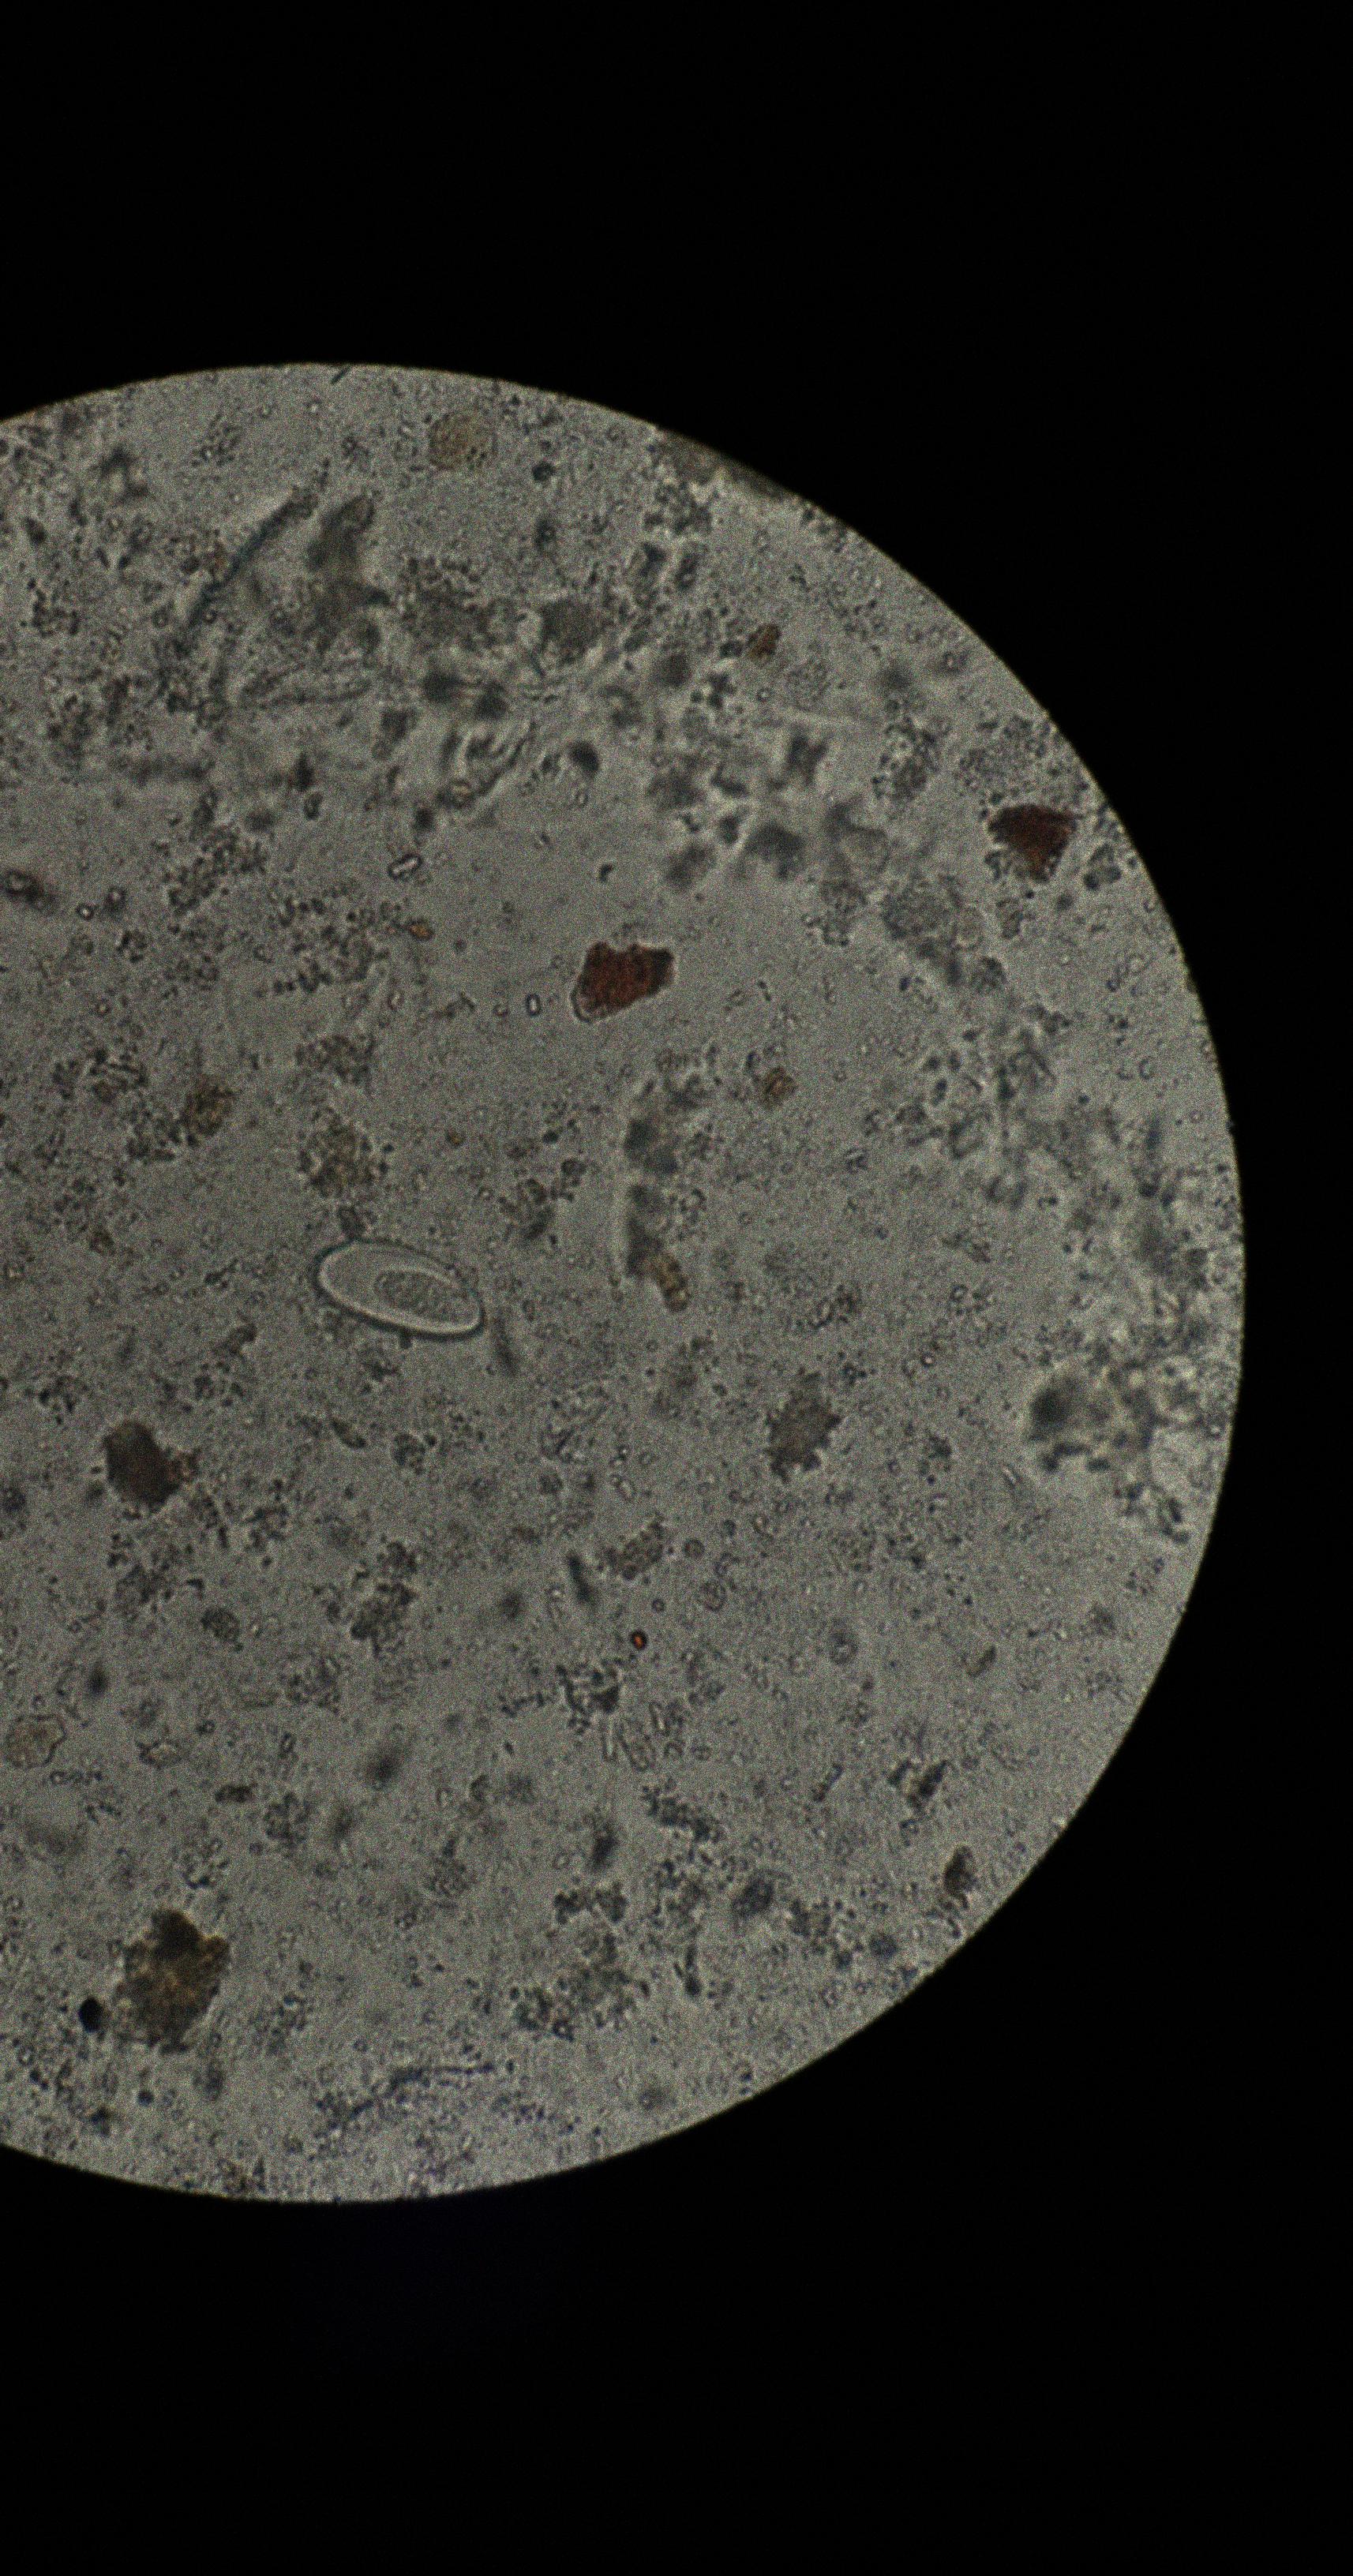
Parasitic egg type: Enterobius vermicularis